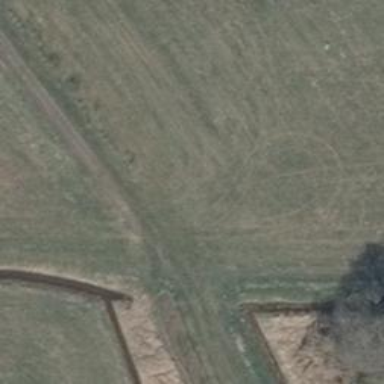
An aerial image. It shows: Track with ground surface. The track is Grade 4.